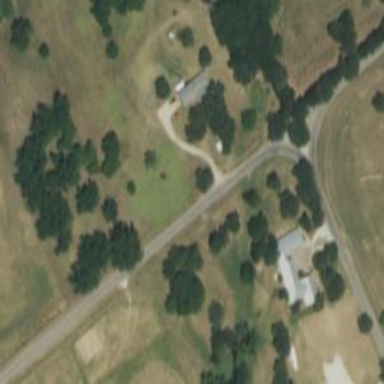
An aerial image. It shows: Driveway.